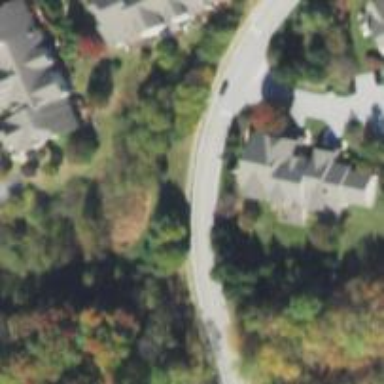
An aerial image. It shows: Smooth asphalt road in residential area.